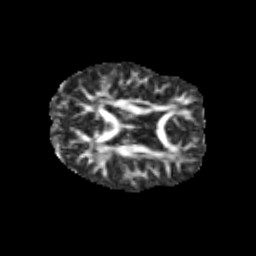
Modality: FA
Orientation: axial
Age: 10
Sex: male
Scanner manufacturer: siemens
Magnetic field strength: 3 T
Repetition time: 3.8 s
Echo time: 0.07 s